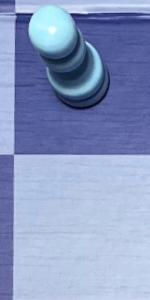
Label: Empty